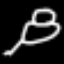
Label: frog